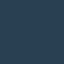
Label: SeaLake